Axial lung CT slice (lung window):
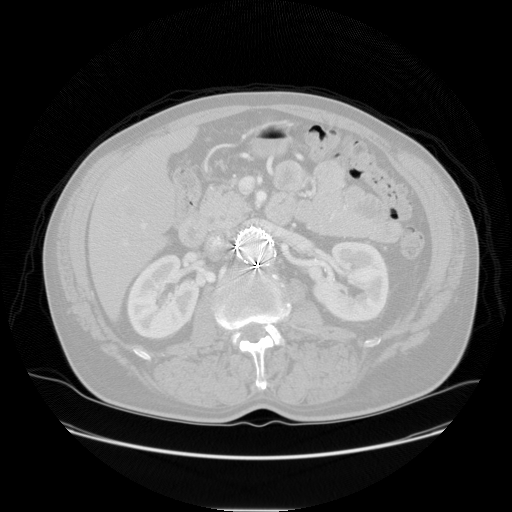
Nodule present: no